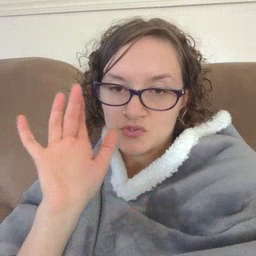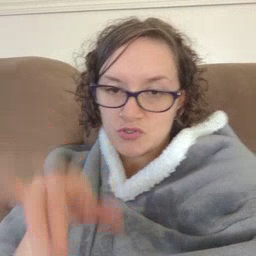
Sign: touch